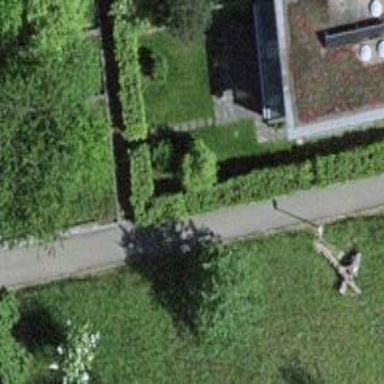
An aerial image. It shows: Paved footway.